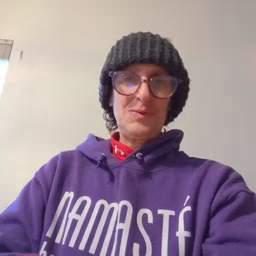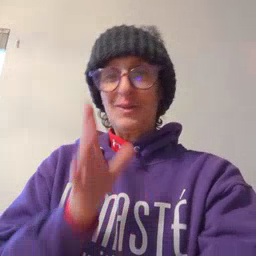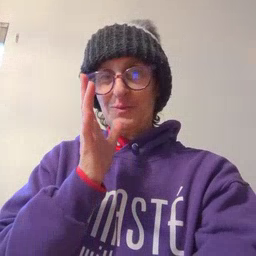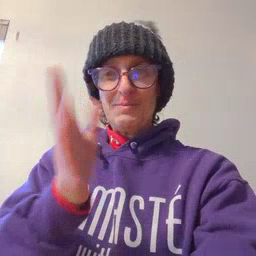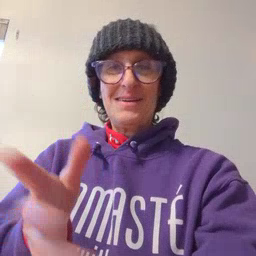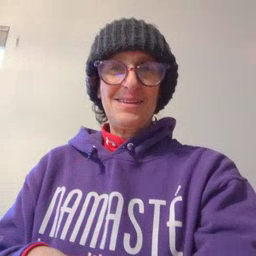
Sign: grandma